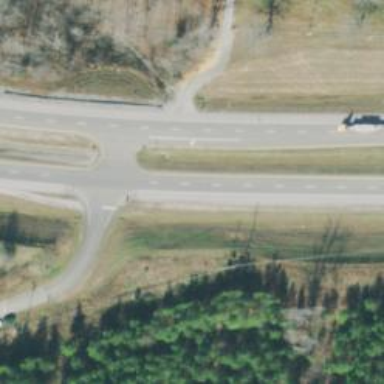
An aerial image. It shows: Trunk highway.